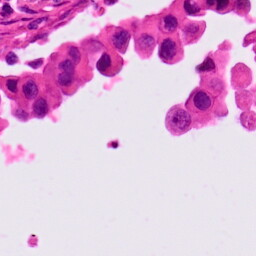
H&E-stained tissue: Lung